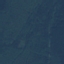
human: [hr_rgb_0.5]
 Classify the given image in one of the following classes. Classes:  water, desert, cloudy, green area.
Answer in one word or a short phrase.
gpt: green area